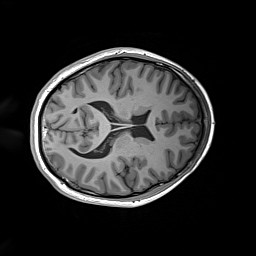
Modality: T1w
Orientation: axial
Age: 26
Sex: male
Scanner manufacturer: siemens
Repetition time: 2.2 s
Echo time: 0.00244 s